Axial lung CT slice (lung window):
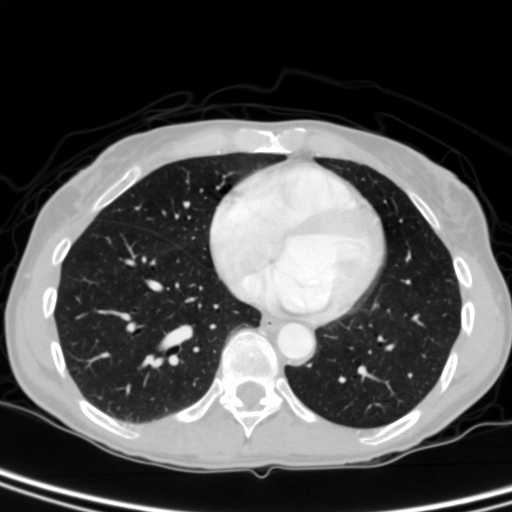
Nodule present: no